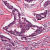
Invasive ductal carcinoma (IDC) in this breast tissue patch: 1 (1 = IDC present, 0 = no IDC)